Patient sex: M
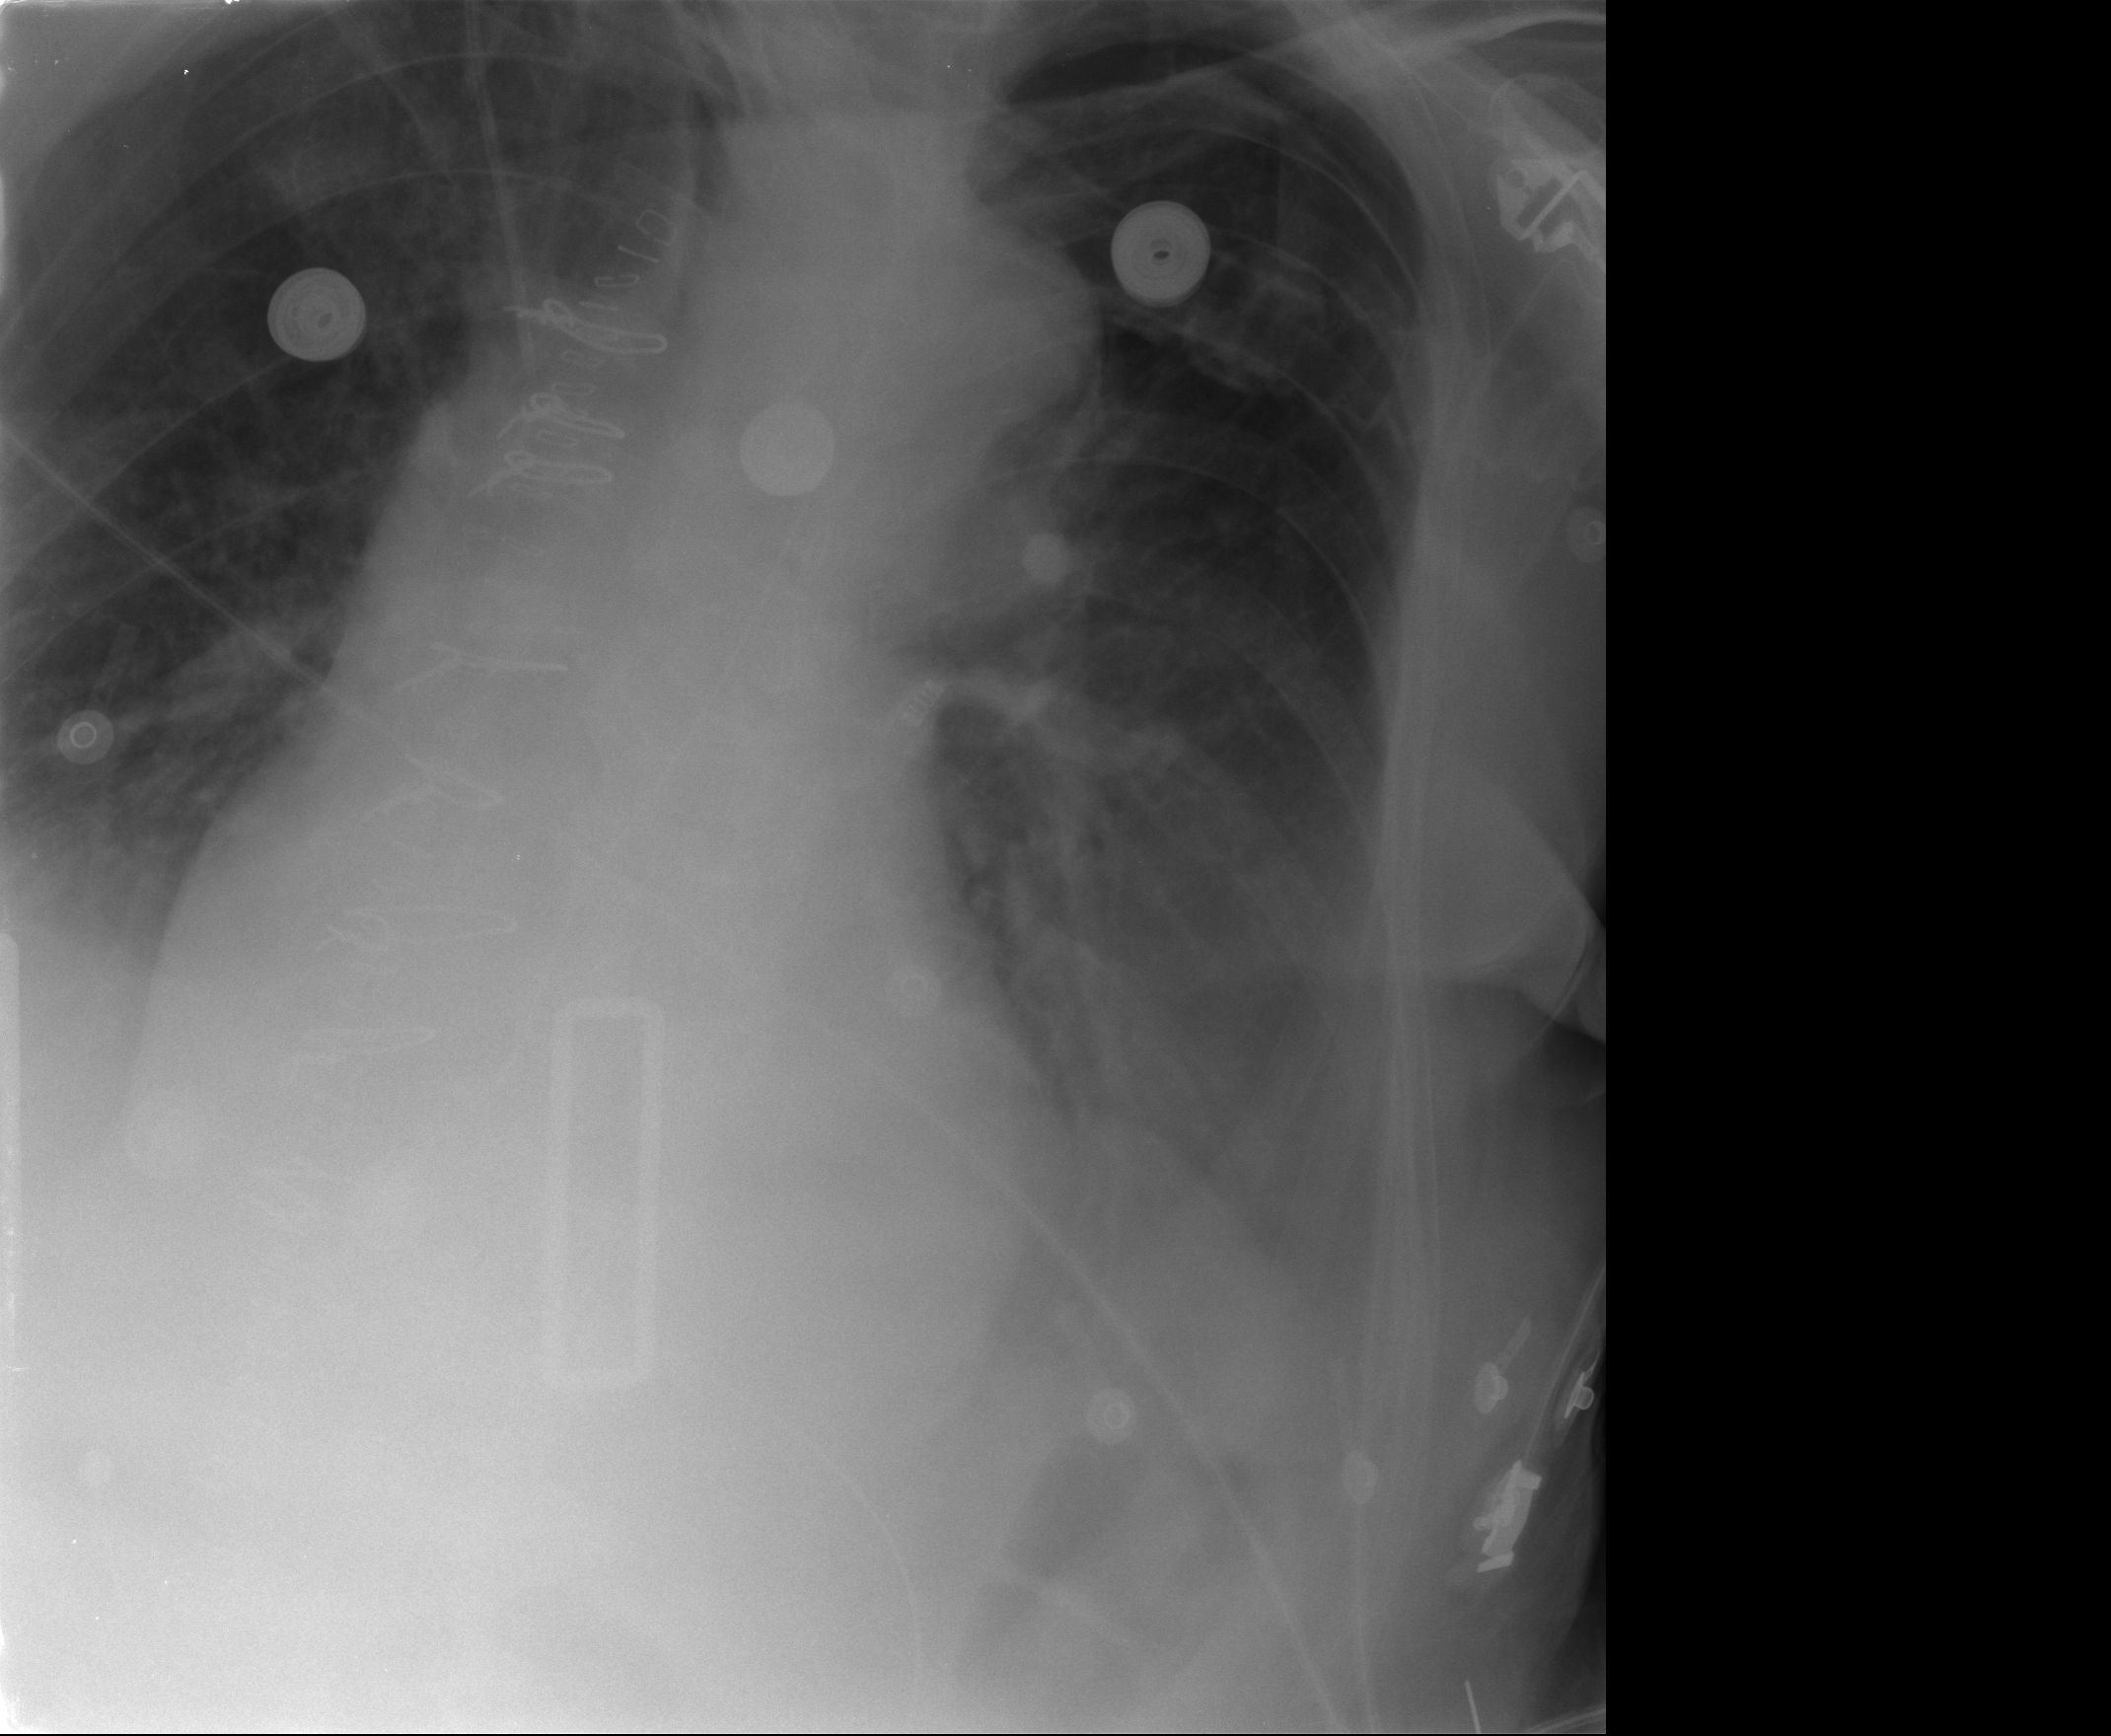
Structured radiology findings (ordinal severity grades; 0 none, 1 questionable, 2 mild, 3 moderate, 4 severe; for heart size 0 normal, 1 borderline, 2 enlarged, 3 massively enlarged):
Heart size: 0
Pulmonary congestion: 2
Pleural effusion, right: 2
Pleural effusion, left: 2
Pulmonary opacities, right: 0
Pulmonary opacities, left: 0
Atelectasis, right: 2
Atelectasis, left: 2